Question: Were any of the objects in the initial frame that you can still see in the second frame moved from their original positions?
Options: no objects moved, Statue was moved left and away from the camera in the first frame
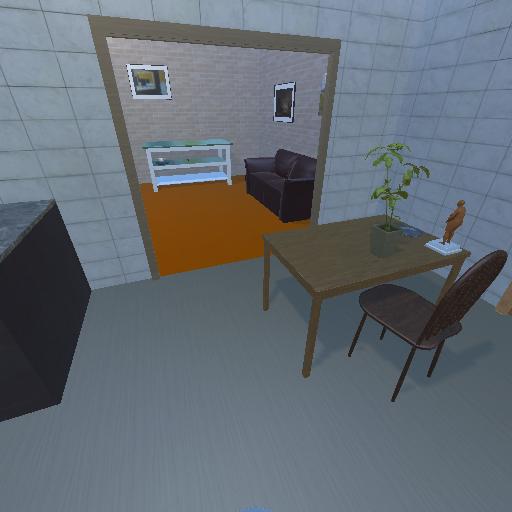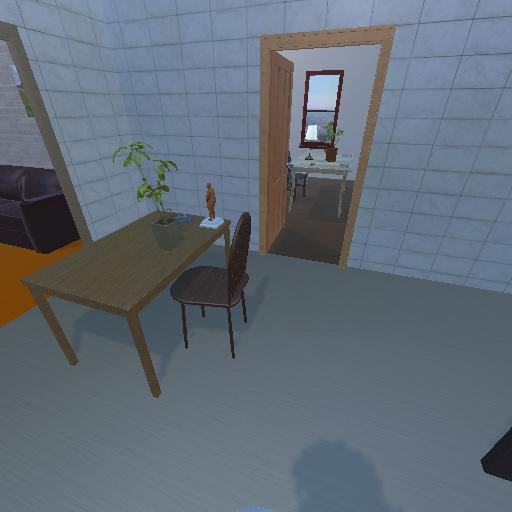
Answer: no objects moved